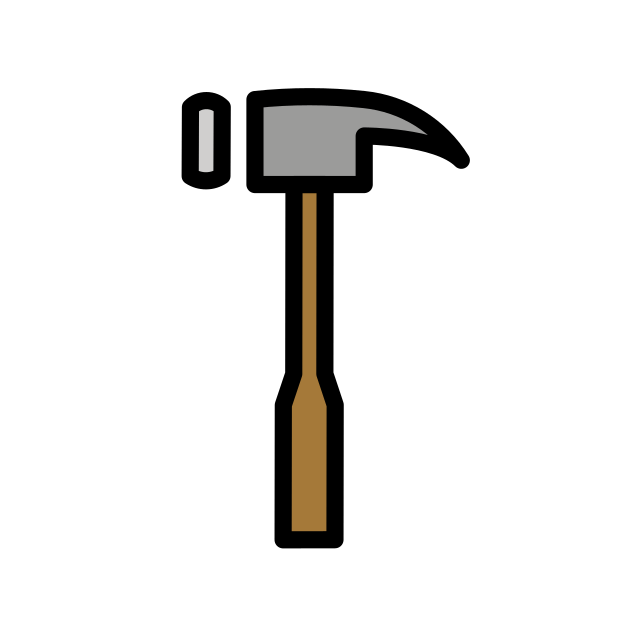
Emoji: 🔨
Name: hammer
Unicode: 0x1f528